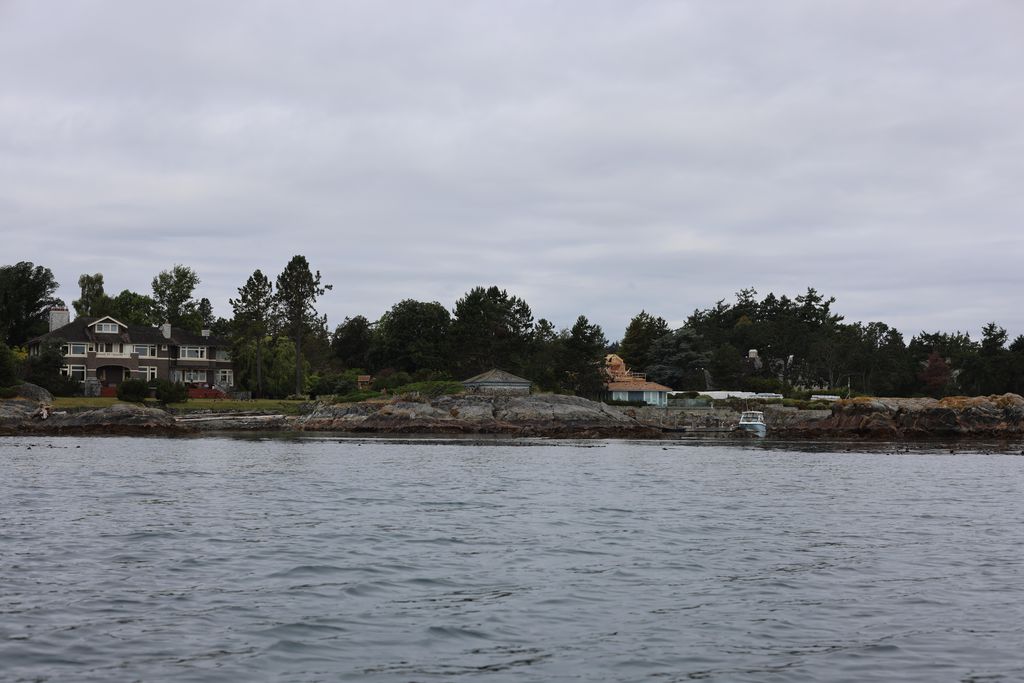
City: victoria